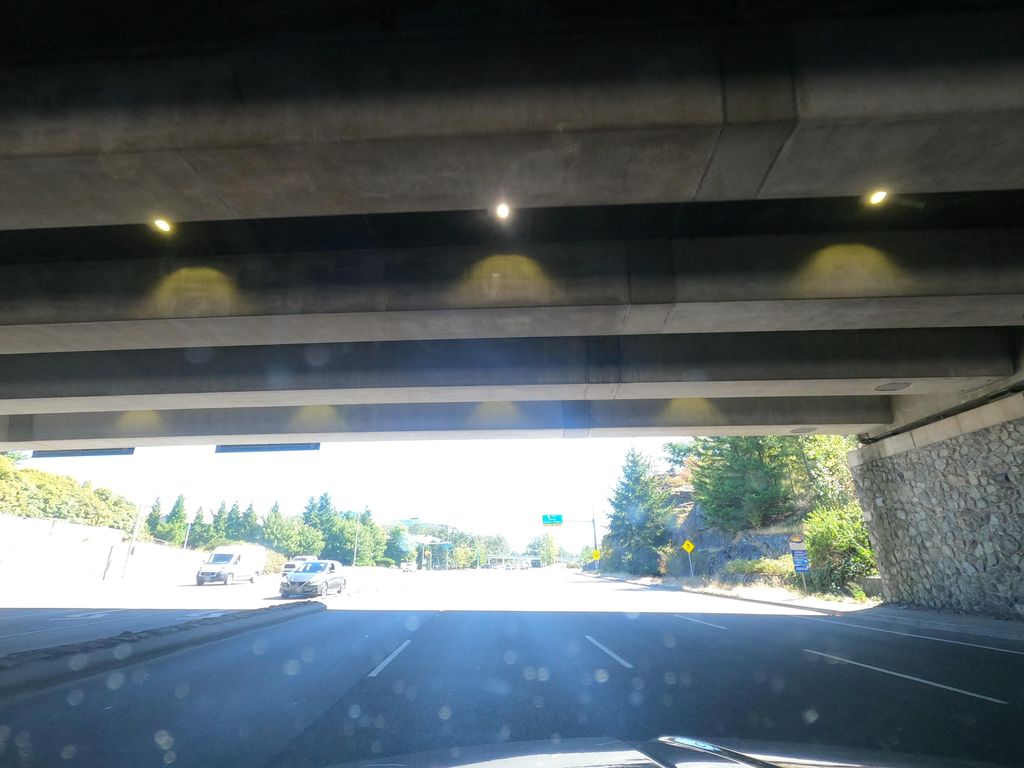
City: victoria